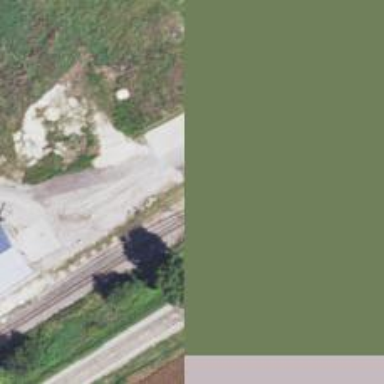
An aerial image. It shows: Railway service station.